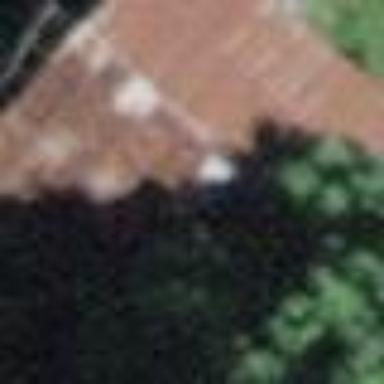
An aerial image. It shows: Rural barn.